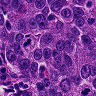
Metastatic tissue present: yes